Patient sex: F
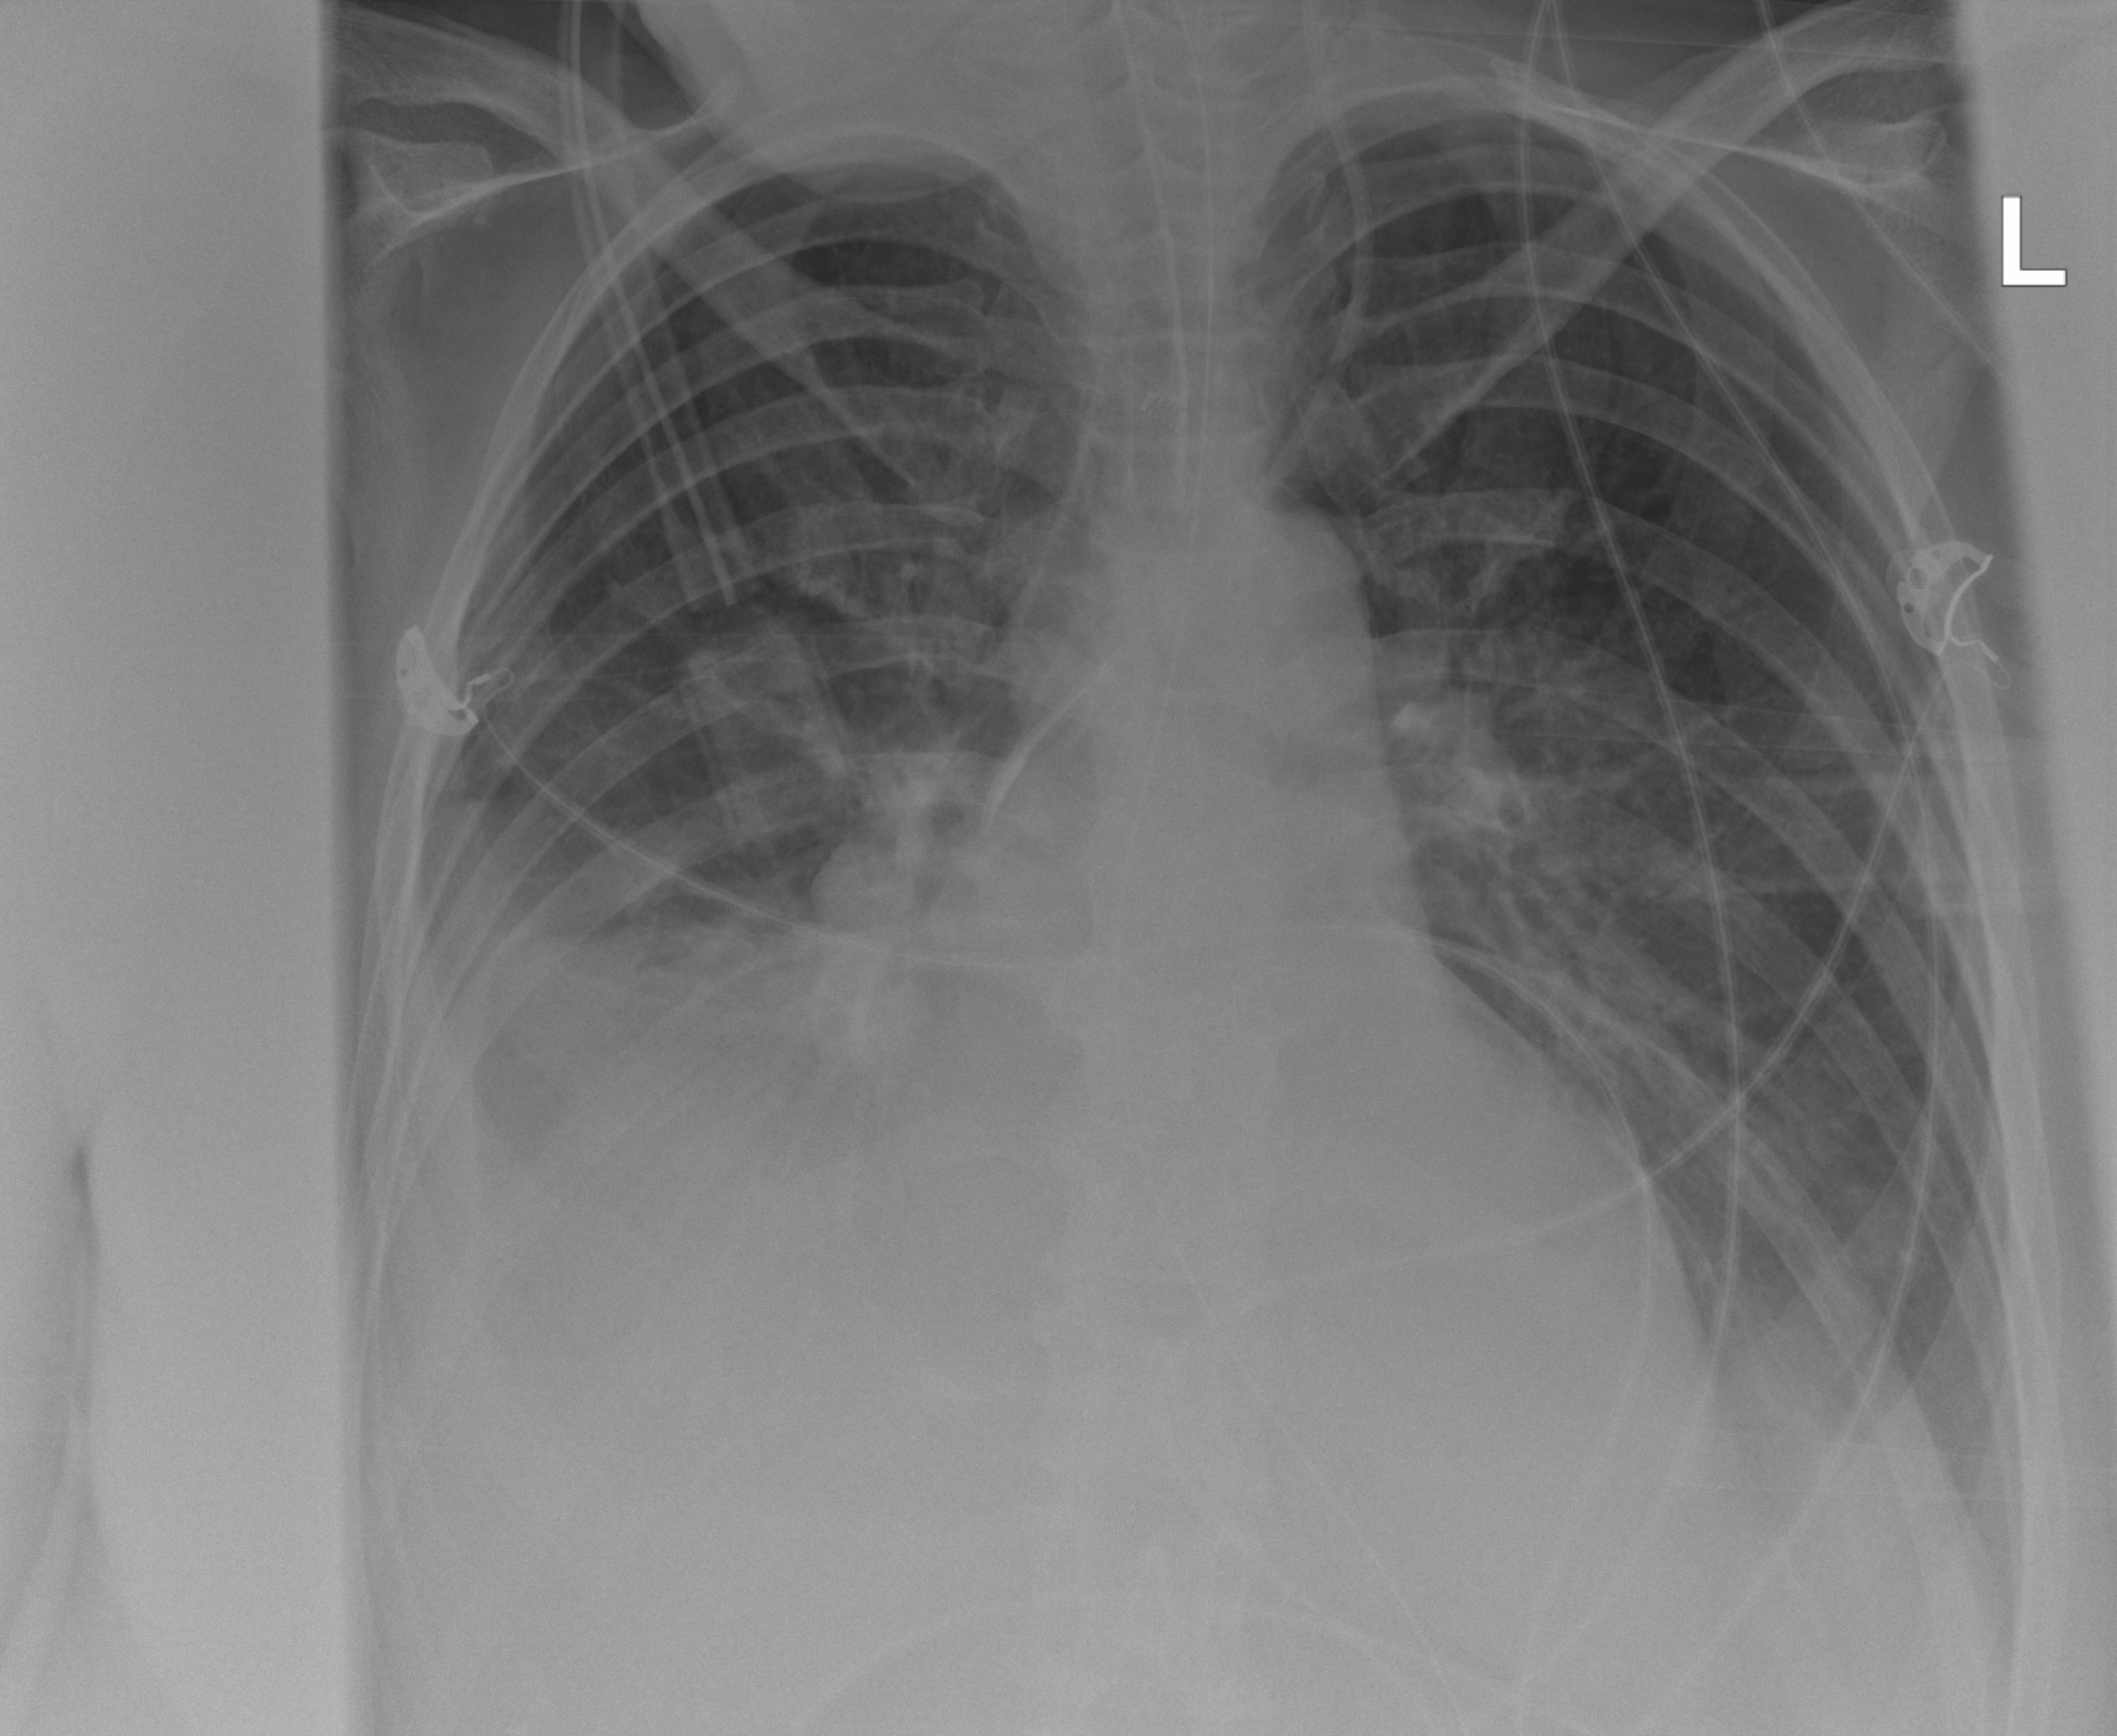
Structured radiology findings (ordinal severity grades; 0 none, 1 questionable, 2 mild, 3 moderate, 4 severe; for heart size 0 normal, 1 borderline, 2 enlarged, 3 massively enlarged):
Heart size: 1
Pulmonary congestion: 2
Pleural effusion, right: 2
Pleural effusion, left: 2
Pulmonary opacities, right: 0
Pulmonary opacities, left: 0
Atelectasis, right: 2
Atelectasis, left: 2